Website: ulta-beauty
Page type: payment
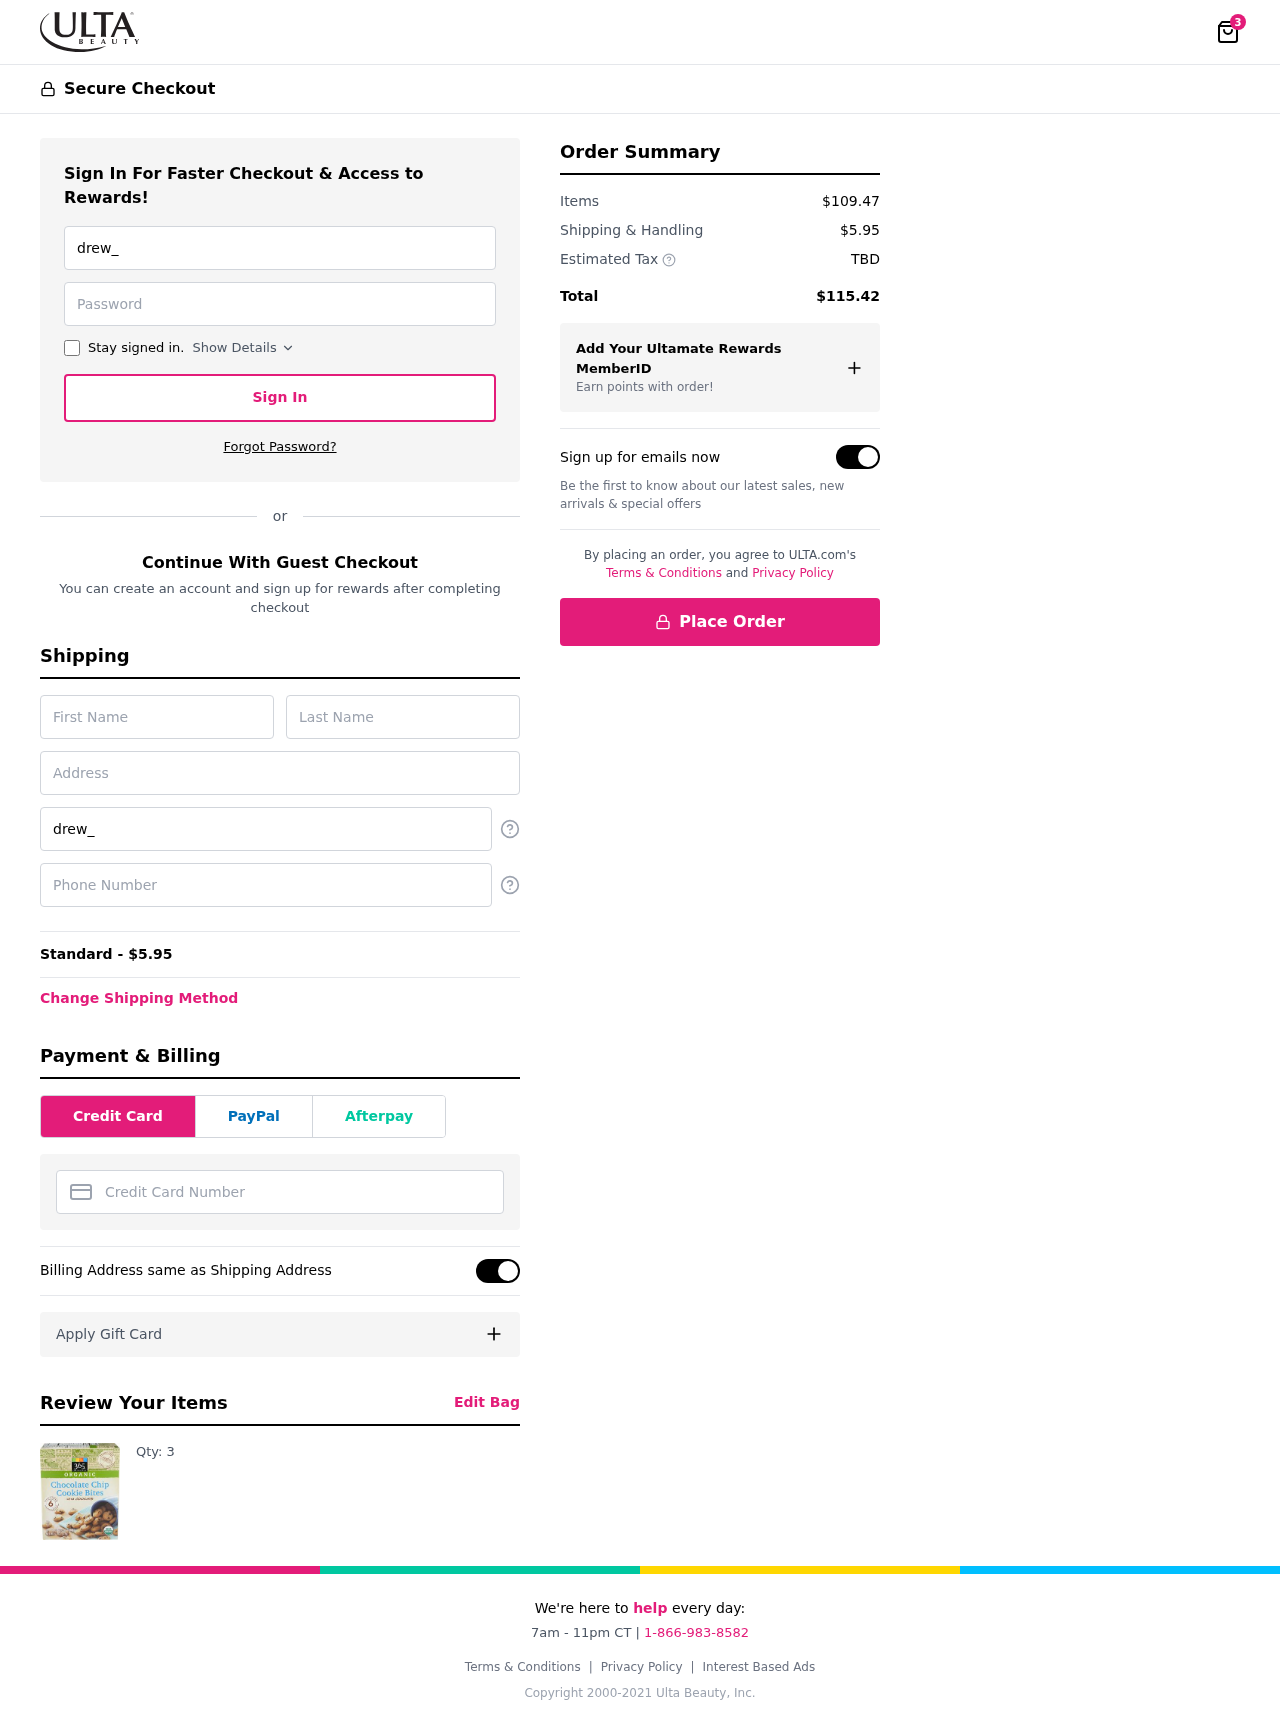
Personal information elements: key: PII_CARD_NUMBER
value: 2237 3633 6064 1974
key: PII_EMAIL
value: drew_hinton@hotmail.com
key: PII_FIRSTNAME
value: Drew
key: PII_LASTNAME
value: Hinton
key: PII_PHONE
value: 8828473316
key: PII_STREET
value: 2501 Kelly Park Apt. 913
Product elements: key: PRODUCT1_QUANTITY
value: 3
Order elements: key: ORDER_NUM_ITEMS
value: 3
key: ORDER_SHIPPING_COST
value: $5.95
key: ORDER_SHIPPING_COST
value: Standard - $5.95
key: ORDER_SUBTOTAL
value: $109.47
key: ORDER_TAX
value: TBD
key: ORDER_TOTAL
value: $115.42